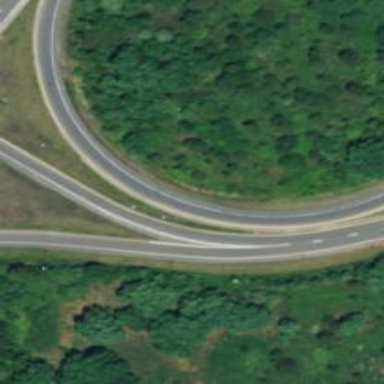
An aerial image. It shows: Trunk link highway.